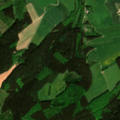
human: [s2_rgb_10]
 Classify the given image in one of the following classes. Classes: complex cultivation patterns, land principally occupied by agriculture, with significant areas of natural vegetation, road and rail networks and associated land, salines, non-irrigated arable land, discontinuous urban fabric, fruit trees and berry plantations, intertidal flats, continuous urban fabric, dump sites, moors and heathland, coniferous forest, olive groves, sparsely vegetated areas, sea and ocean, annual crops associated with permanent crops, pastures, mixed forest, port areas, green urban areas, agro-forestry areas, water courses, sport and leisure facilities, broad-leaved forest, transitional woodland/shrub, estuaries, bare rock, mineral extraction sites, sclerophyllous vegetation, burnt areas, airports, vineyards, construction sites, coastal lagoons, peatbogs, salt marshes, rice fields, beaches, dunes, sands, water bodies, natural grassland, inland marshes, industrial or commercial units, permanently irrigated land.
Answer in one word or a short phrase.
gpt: complex cultivation patterns, broad-leaved forest, coniferous forest